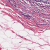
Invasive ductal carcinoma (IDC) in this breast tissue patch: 0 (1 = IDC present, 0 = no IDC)